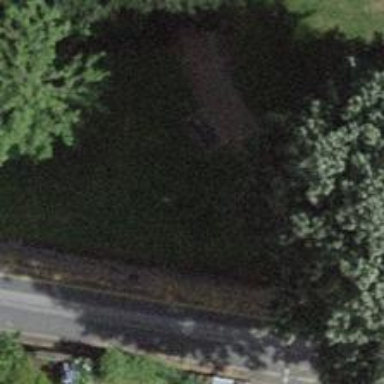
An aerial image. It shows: Bench.